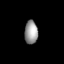
Tissue: lung
Cell type: Myeloid cells
Senescence score: 0.7275
Nuclear area (px): 302
Mean DAPI intensity: 153.745